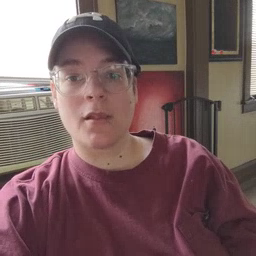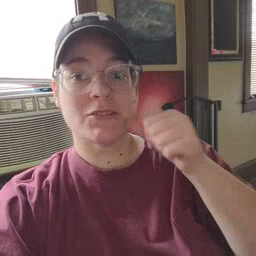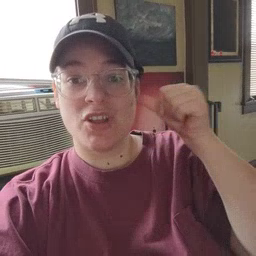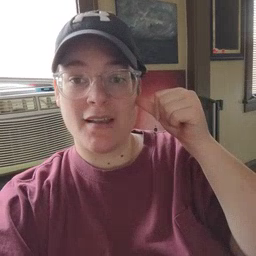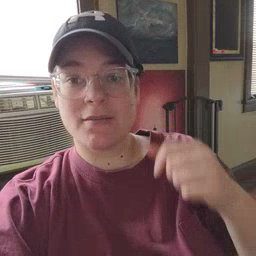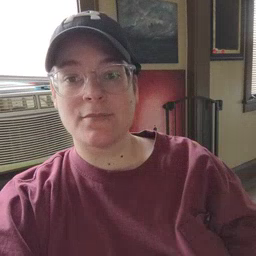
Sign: yesterday